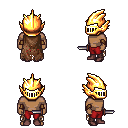
a pixel art fantasy rpg character, male body template, human, dark skin, brown tattered cape, red pants, dark blonde long mohawk hairstyle, gold helm, leather bracers, maroon shoes, dagger, four views (front, back, left, right), 2x2 character sprite sheet, small pixel art, hard edges, no anti-aliasing